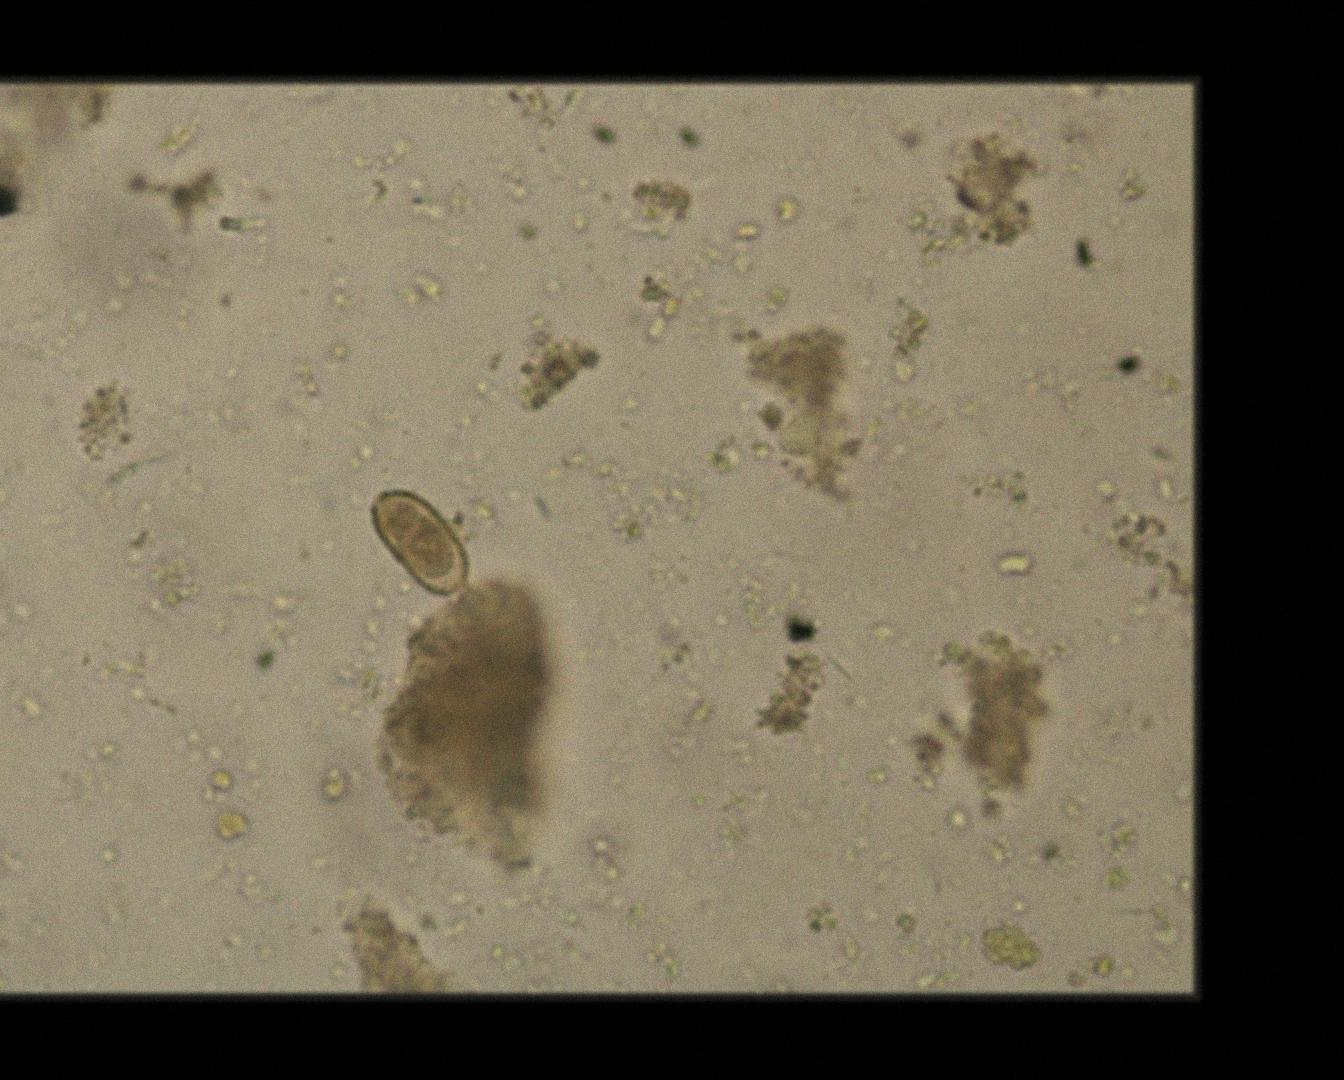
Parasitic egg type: Capillaria philippinensis